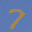
Label: 7